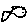
Label: fish